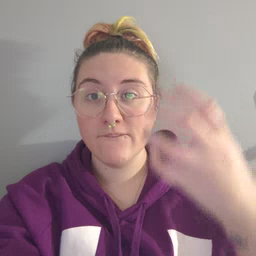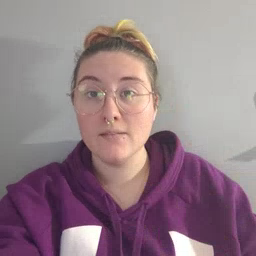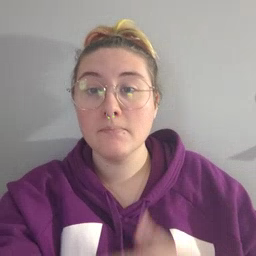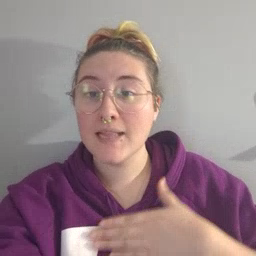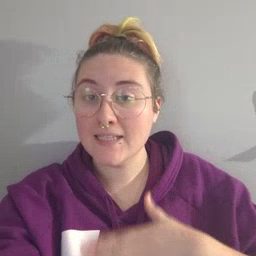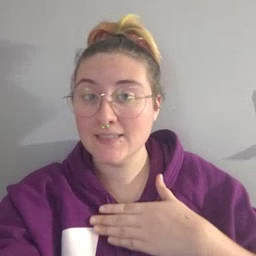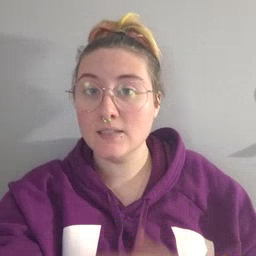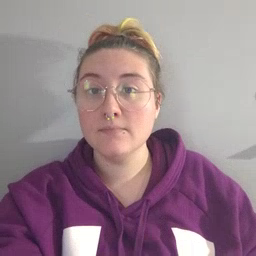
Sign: please